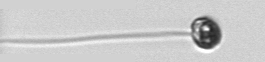
Label: flagellate